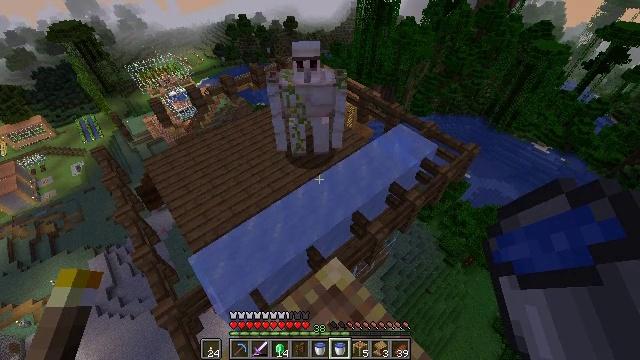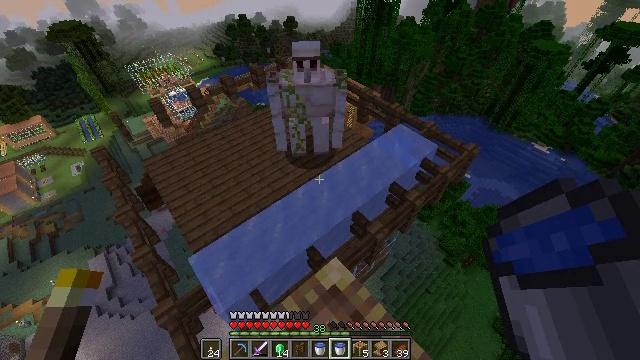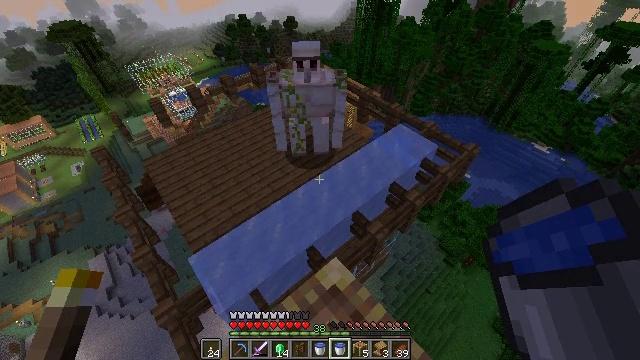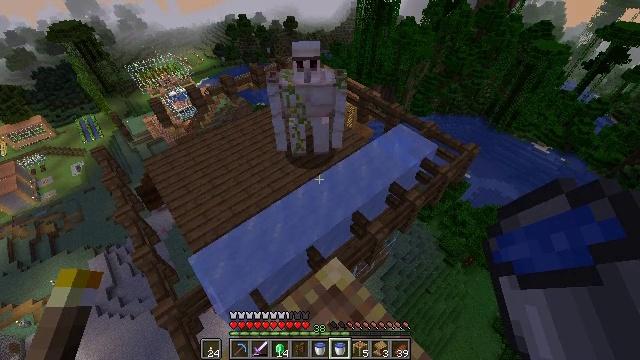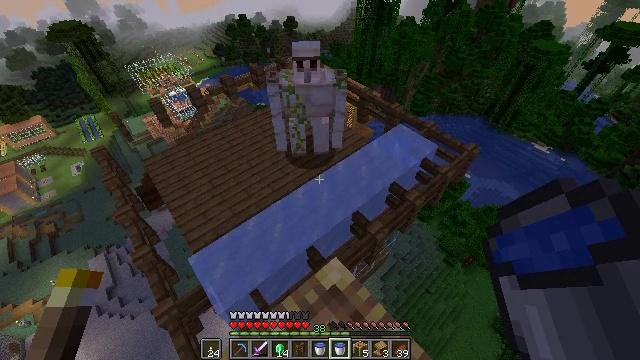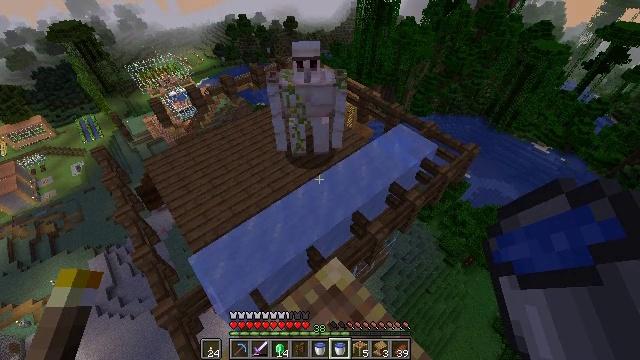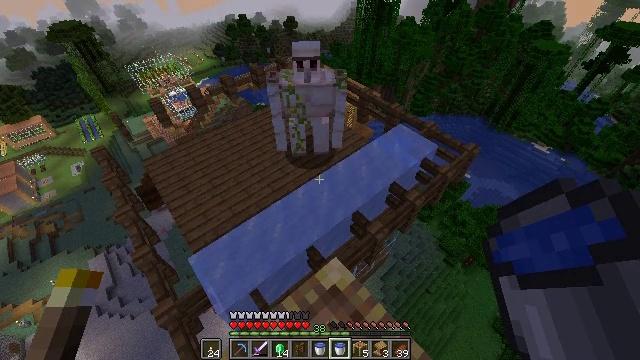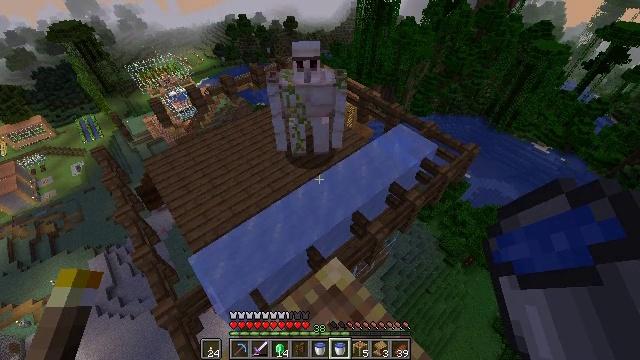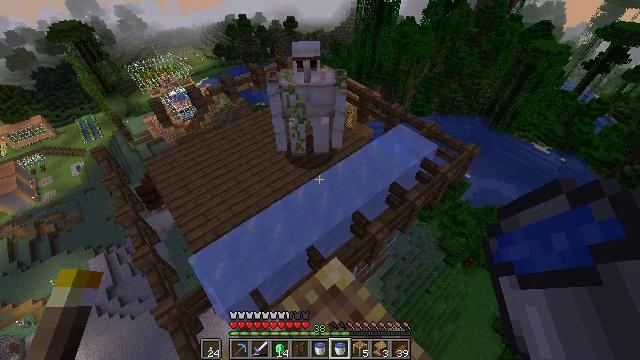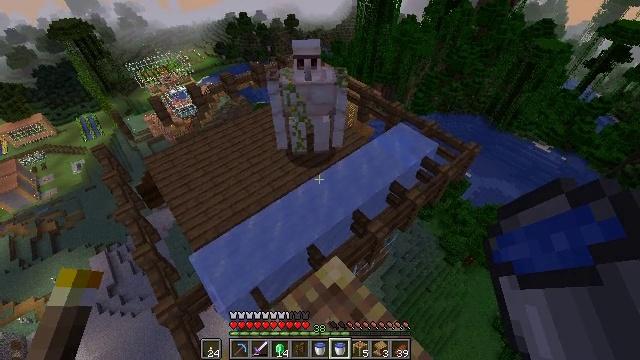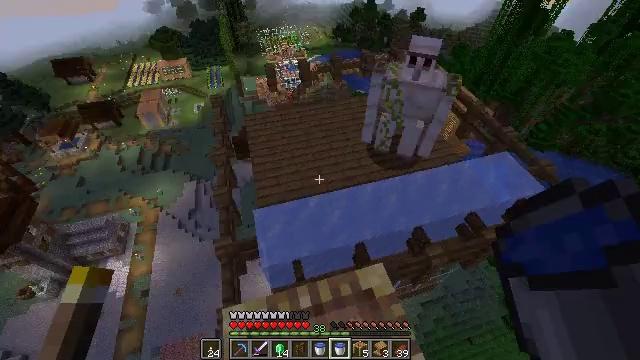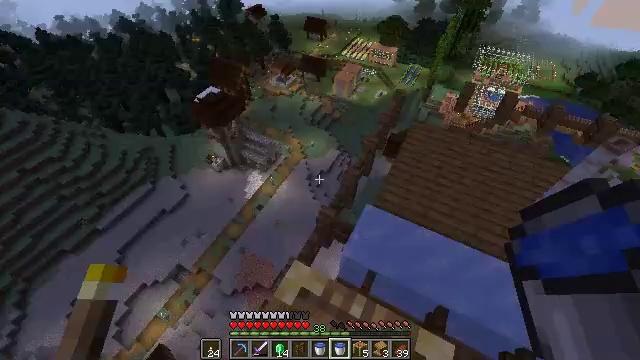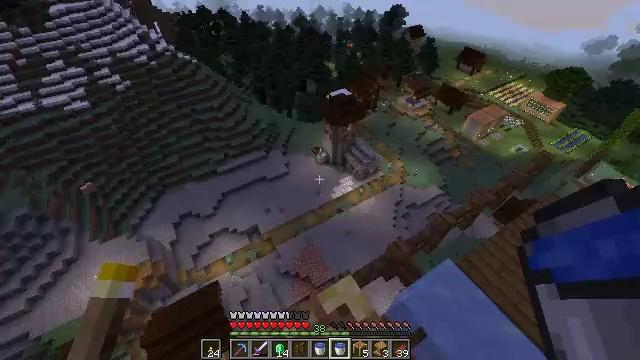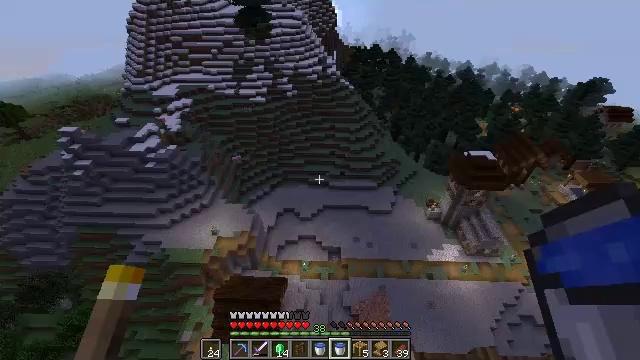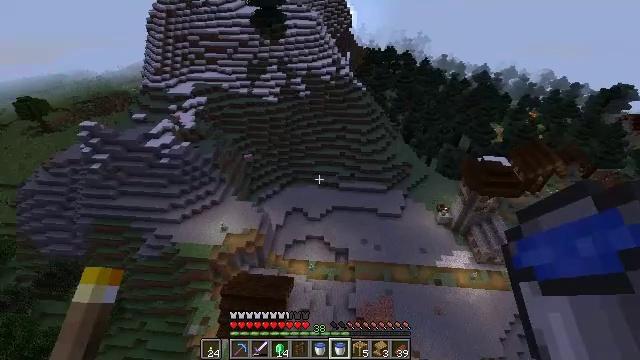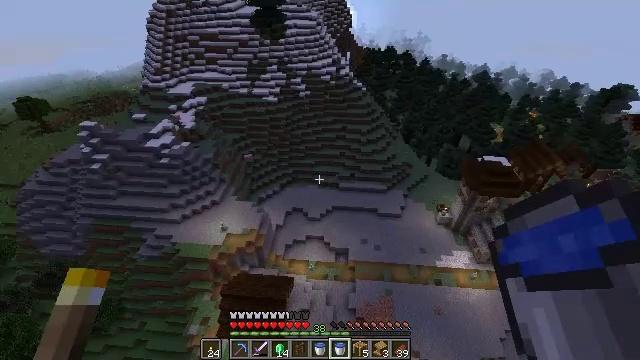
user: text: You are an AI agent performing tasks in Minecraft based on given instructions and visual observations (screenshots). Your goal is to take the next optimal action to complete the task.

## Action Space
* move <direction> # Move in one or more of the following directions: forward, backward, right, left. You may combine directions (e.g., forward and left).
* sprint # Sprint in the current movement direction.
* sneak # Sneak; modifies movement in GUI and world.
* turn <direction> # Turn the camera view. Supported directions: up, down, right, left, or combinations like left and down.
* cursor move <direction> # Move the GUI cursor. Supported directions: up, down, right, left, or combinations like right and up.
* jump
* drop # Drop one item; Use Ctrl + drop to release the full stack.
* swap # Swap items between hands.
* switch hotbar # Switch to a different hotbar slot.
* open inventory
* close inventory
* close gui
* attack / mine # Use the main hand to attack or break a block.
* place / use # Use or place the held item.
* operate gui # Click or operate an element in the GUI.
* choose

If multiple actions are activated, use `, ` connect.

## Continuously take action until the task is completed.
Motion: motion action
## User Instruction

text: Dismantle the scaffolding.
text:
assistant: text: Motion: no_op
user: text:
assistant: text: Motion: no_op
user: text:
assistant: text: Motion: no_op
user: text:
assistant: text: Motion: no_op
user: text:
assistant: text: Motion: no_op
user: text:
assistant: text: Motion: no_op
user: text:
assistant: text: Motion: no_op
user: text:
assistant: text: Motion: no_op
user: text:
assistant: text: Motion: no_op
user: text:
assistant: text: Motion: turn left and down
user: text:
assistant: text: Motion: turn left
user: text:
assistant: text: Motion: turn left and up
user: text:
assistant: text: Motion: turn left and up
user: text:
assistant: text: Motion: turn left
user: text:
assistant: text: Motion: no_op
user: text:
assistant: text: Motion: no_op
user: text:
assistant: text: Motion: no_op
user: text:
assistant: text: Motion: no_op
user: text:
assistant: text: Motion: no_op
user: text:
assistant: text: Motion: no_op
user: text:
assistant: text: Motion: no_op
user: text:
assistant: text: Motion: no_op
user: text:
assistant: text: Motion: no_op
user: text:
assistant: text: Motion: turn left and up
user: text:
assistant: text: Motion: turn left and up
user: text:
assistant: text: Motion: turn left and up
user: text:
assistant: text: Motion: turn left and up
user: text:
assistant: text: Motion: no_op
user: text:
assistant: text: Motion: no_op
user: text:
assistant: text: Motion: no_op